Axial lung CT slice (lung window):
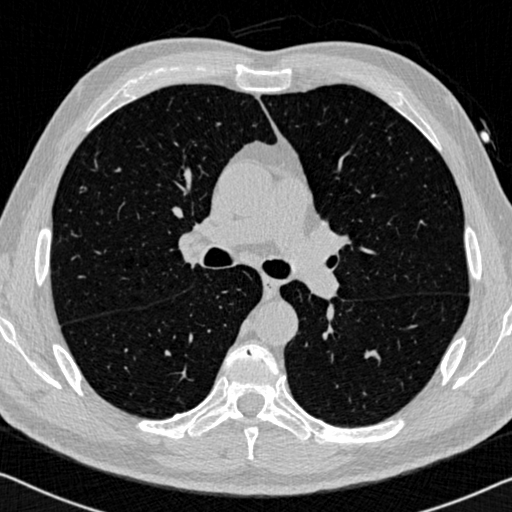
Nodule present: no